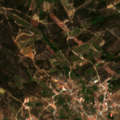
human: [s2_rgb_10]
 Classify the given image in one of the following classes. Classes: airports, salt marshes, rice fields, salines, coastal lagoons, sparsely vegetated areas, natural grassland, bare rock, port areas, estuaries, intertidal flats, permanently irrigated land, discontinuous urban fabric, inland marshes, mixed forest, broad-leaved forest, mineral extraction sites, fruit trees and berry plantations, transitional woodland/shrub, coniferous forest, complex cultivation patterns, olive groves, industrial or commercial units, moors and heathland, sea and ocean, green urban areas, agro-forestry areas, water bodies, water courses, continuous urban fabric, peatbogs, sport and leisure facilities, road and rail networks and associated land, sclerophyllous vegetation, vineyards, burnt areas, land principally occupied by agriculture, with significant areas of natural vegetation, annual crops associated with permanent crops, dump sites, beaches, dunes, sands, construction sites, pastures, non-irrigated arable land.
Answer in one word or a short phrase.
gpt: discontinuous urban fabric, fruit trees and berry plantations, olive groves, complex cultivation patterns, land principally occupied by agriculture, with significant areas of natural vegetation, mixed forest, transitional woodland/shrub